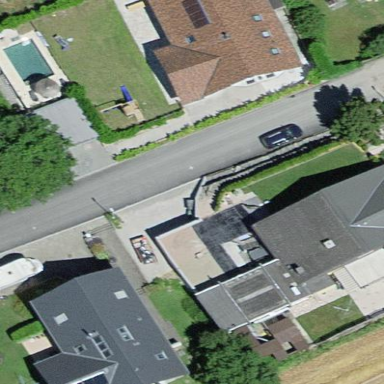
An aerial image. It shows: Residential building.